Interaction volume radius: 10 \u00c5
Interaction volume height: 10 \u00c5
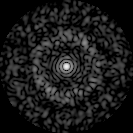
Disorder parameter: 0.8453